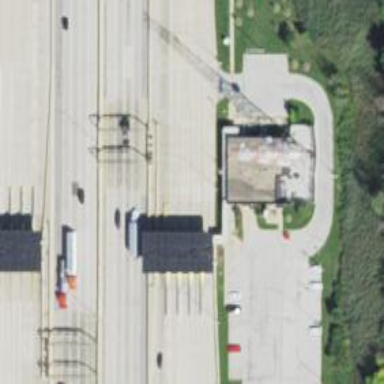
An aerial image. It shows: Toll gantry on the road.